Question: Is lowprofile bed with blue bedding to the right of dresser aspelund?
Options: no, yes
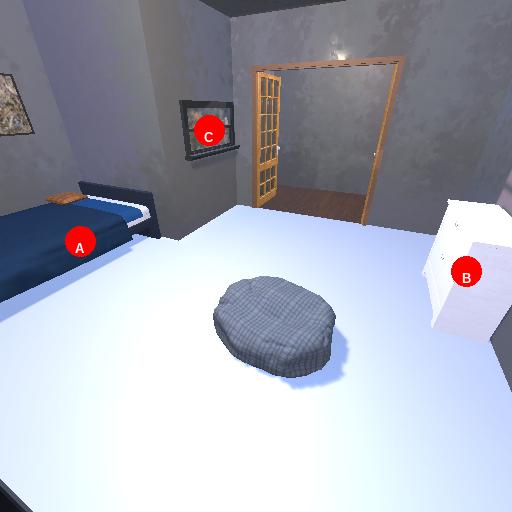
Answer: no